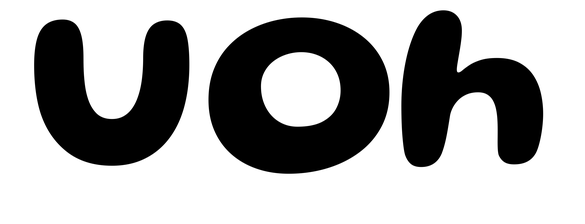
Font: Gluten_SemiBold